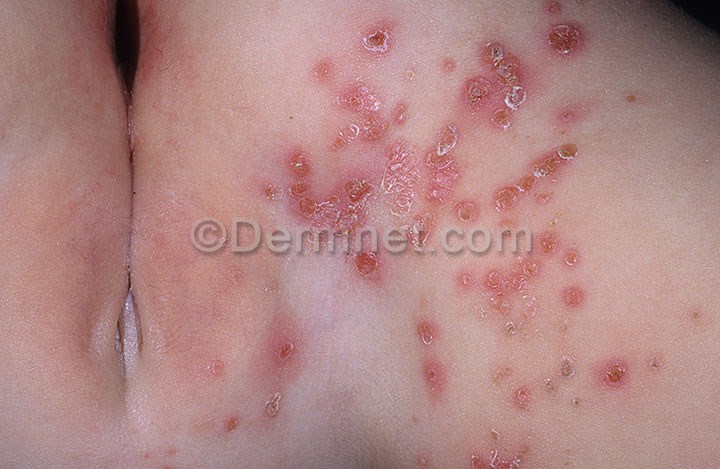
Disease: Warts Molluscum and other Viral Infections